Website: crate-barrel
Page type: newsletter-management
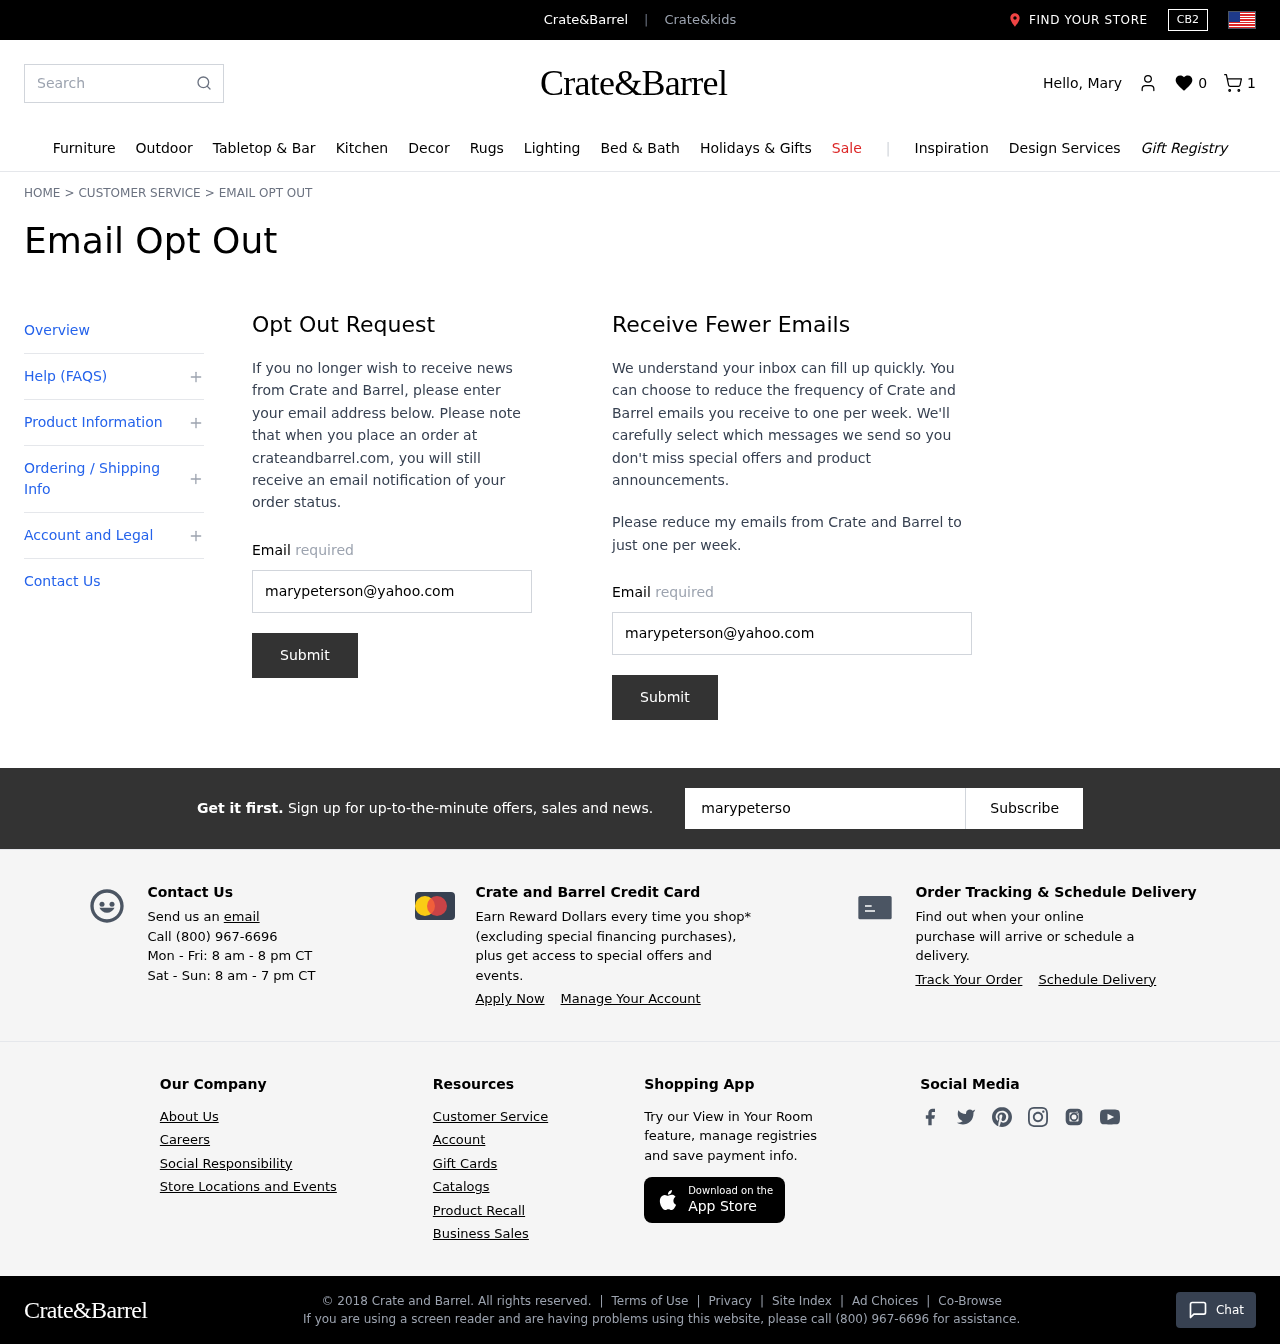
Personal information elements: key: PII_EMAIL
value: marypeterson@yahoo.com
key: PII_EMAIL2
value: marypeterson@yahoo.com
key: PII_EMAIL3
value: marypeterson@yahoo.com
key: PII_FIRSTNAME
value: Mary
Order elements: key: ORDER_NUM_ITEMS
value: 1
Search elements: key: HEADER_SEARCH
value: Search
Other elements: key: WISHLIST_COUNT
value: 0